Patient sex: M
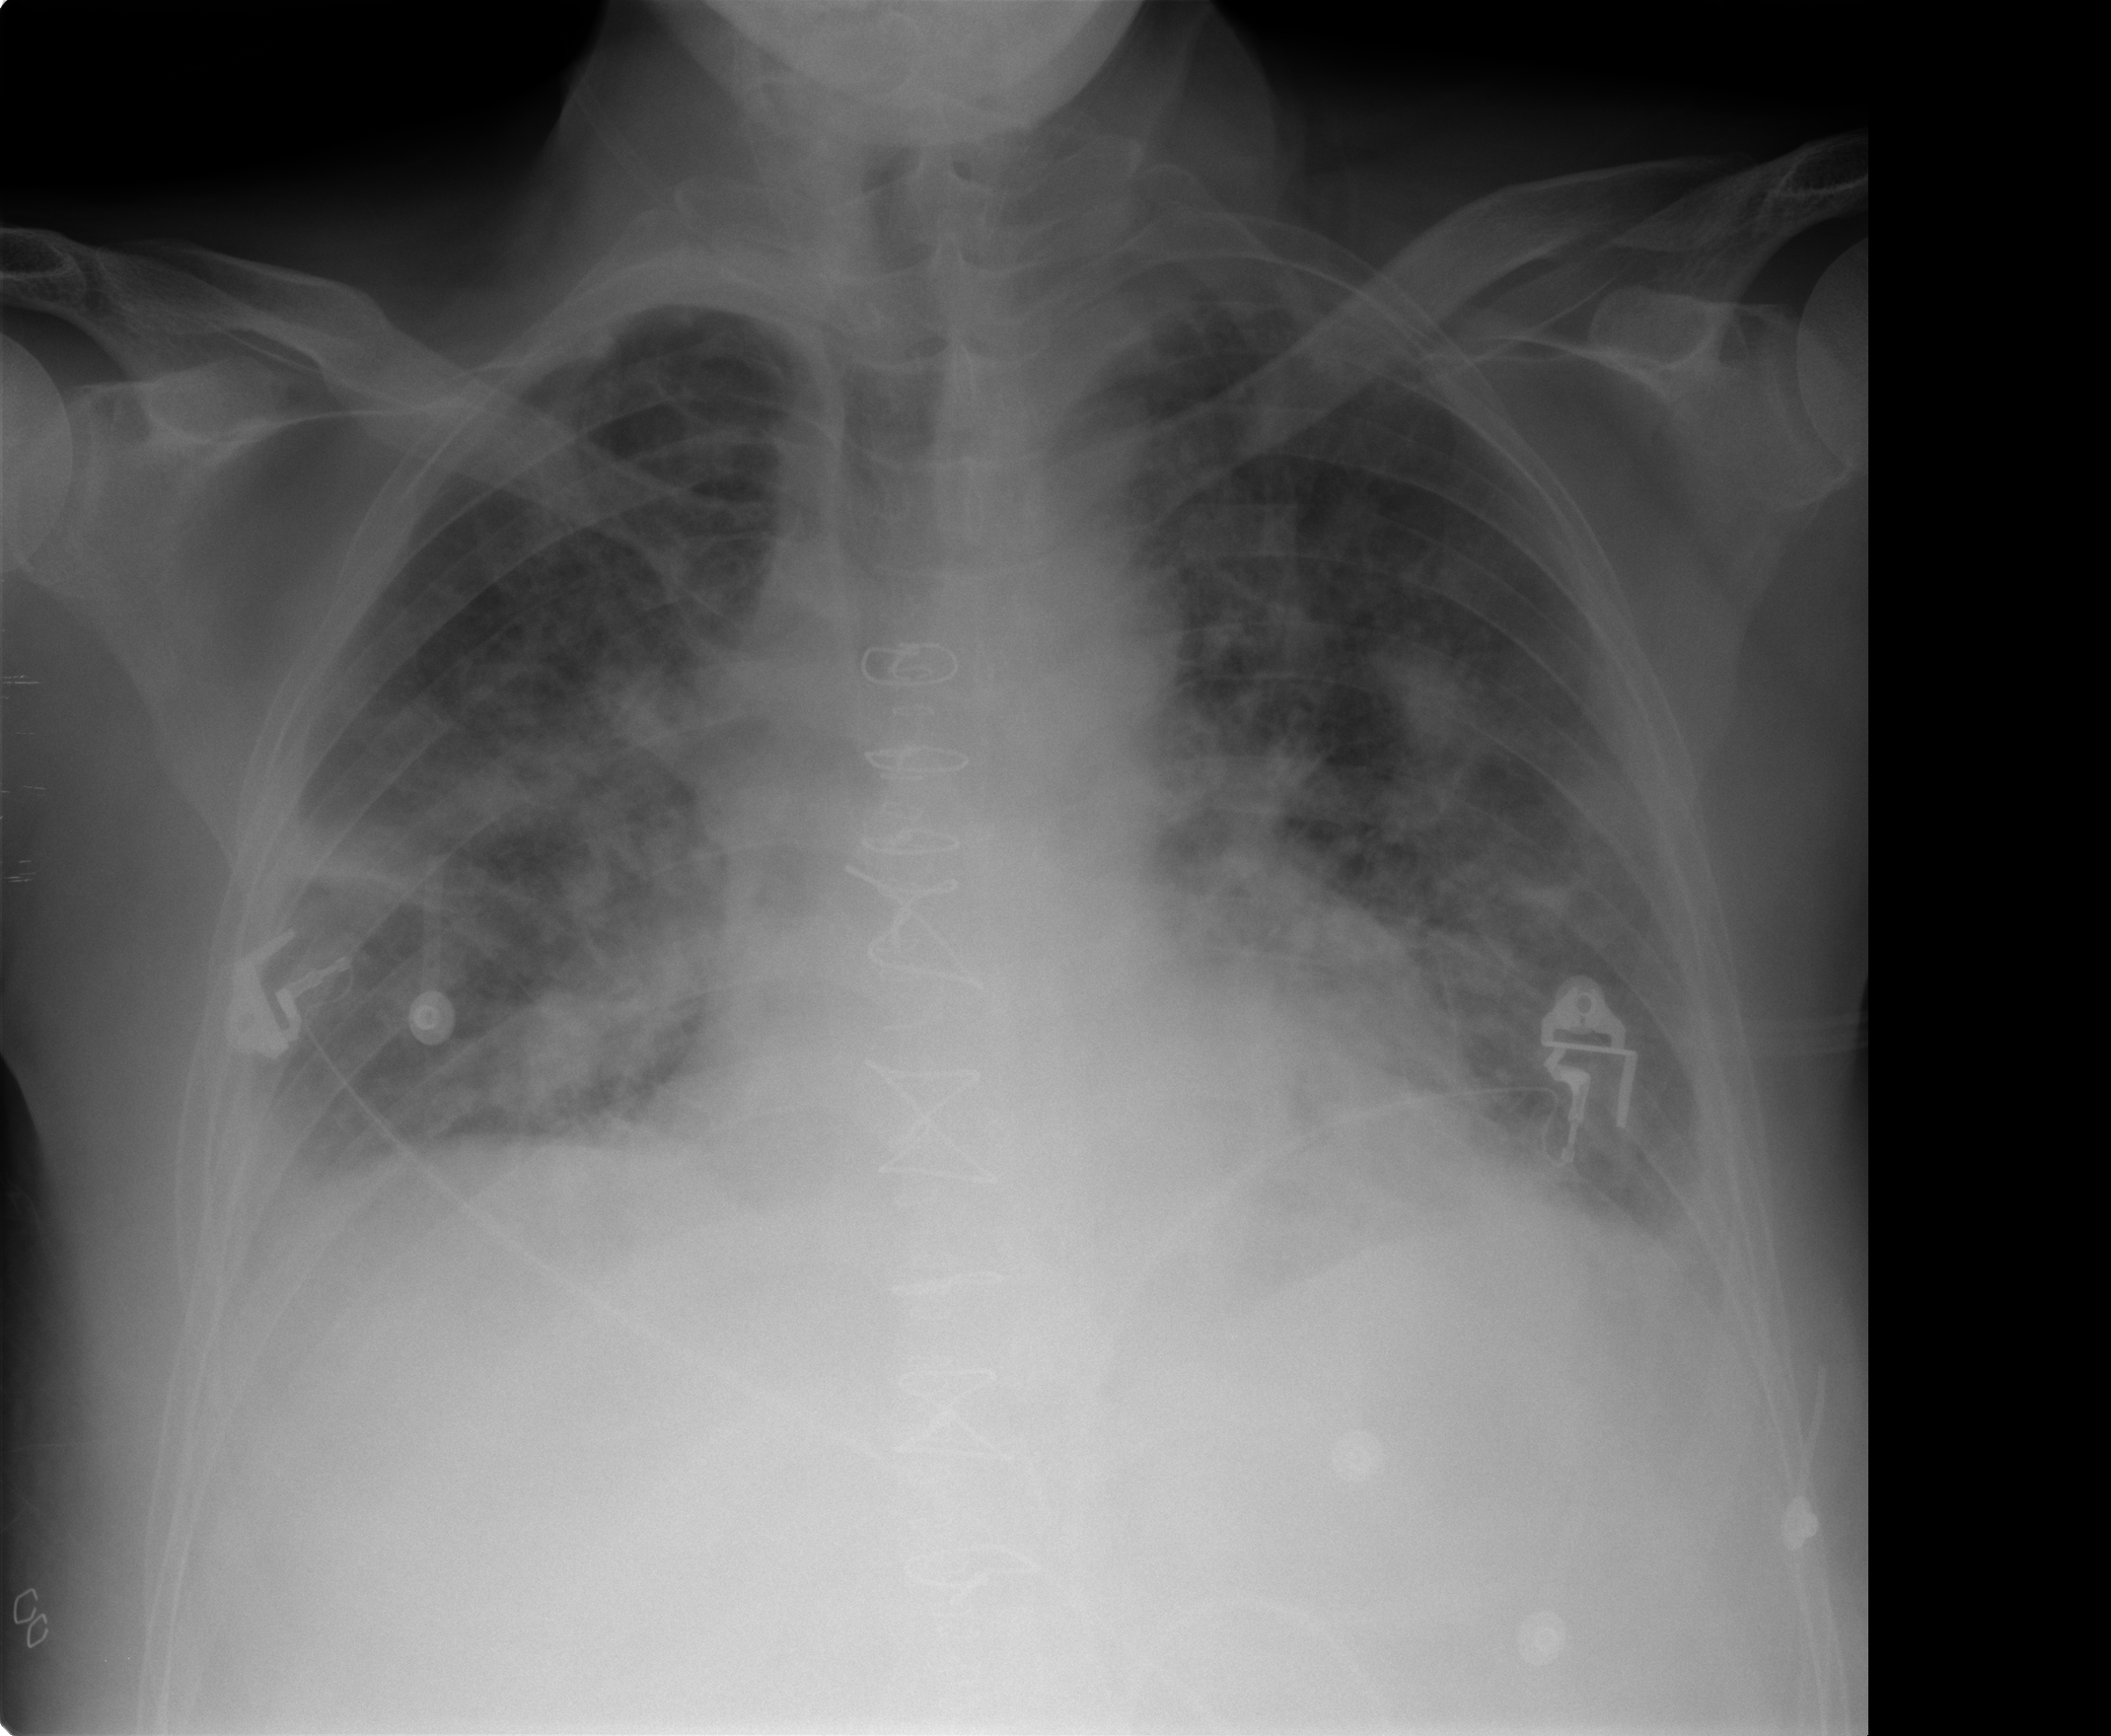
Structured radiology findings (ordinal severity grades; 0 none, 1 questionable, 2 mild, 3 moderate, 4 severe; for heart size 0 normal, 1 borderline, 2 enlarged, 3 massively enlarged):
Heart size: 0
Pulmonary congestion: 2
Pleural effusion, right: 2
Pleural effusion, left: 2
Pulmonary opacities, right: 3
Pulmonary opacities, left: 3
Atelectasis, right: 2
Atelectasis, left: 2